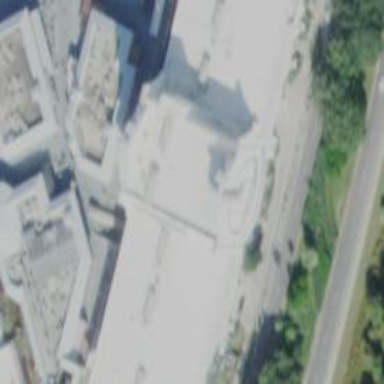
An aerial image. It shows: Cinema.